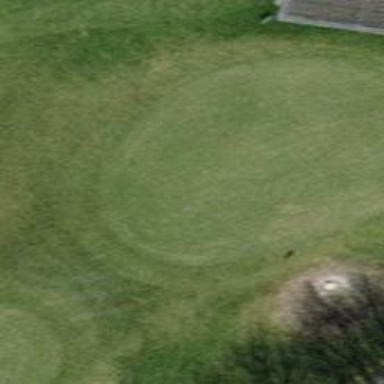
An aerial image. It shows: Picturesque green golfing area with grass land use.